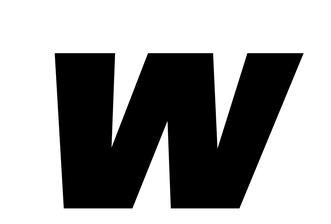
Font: Poppins-BlackItalic